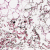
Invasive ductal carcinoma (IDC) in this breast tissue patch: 0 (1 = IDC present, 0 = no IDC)